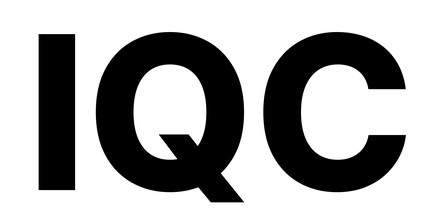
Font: Inter_ExtraBold